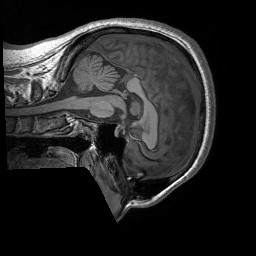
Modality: T1w
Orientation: sagittal
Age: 28
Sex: male
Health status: healthy
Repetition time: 1.9 s
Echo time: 0.00252 s